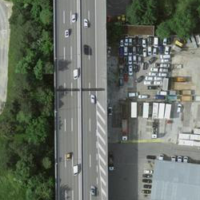
EUNIS habitat code: 57
Species observed at this site:
Buteo buteo